Question: I'm using Terraform to build a Cosmos DB using the Mongo API in Azure but can't figure out how to return or output the connection string once it's built.
I've built several Cosmos DB's but can't find any material on how to output the connection string. I'm using module to build the resource which call's my main.tf and variable.tf. If I knew what to put in the output.tf file I'd put it in there so my module could leverage it.
Module {
variable inputs
}
I don't have any error messages to post as I don't know how to call the connection string. I did parse the Azure Provider and have posted a pic of the JSON from the Mongo DB Cosmos section. Pic of the JSON below:

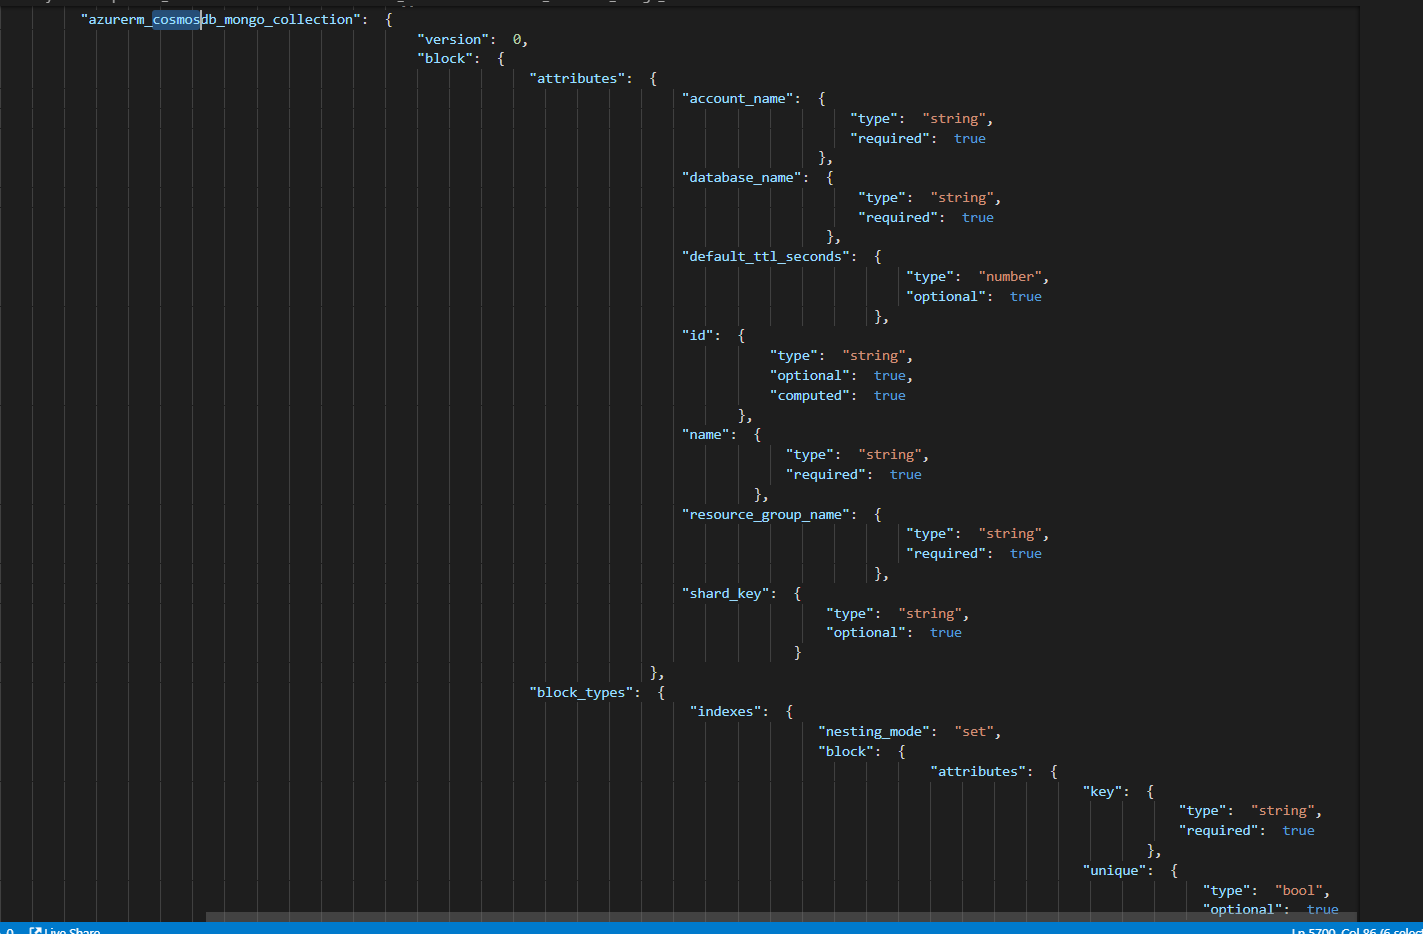
Answer: You need to read the data from the <URL>. It contains a 'connection_strings' array.'Should look something like this:
'''
// Look for this
resource "azurerm_cosmosdb_account" "cosdb"{
...
}
output "cosmosdb_connectionstrings" {
value = azurerm_cosmosdb_account.cosdb.connection_strings
sensitive = true
}
'''
You can also use string interpolation to build the connection string by combining the primary key and the endpoint. This also works if you don't manage the account with terraform. You can use the <URL> to access the keys.
'''
data "azurerm_cosmosdb_account" "cosdb" {
name = "${var.cosmosdbname}"
resource_group_name = "${var.cosmosdbresourcegroupname}"
}
output "cosmosdb_connectionstrings" {
value = "AccountEndpoint=${data.azurerm_cosmosdb_account.cosdb.endpoint};AccountKey=${data.azurerm_cosmosdb_account.cosdb.primary_master_key};"
sensitive = true
}
'''